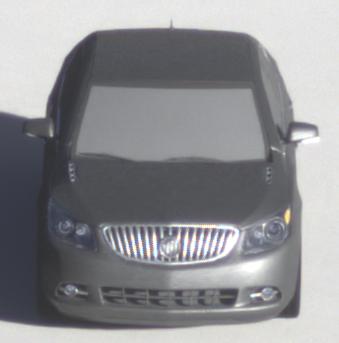
Make: Buick
Model: LaCrosse
Detailed model: Gen. 2
Model produced from: 2009
Model produced until: 2016
Doors: 4
Color: gray
Road condition: dry road
Daytime: morning or afternoon
Contrast: medium contrast